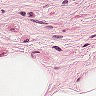
Metastatic tissue present: no